Question: I'm trying to make a visualization of sets of colors and their complements. I want to use geom_tile to place them side by side. My issue is that some target colors have multiple complements, so I need to be able to split the complement tile evenly between the colors.
My test dataset is this:
'''
test_pair = data.frame(pair_number = c(1, 1, 2, 2, 3, 3, 3),
color = c('#5f75e6', '#e6d05f', '#5f75e6', '#5fb9e6', '#5f75e6', '#b9e65f', '#e68d5f'),
group = c('target', 'comp', 'target', 'comp', 'target', 'comp', 'comp'),
bin_width = c(1, 1, 1, 1, 1, 0.5, 0.5))
'''
And my plot code:
'''
ggplot(test_pair, aes(x = factor(group), y = factor(pair_number), width = bin_width)) +
geom_tile(aes(fill = color)) +
scale_fill_identity() +
scale_x_discrete('', expand = c(0, 0)) +
scale_y_discrete('', expand = c(0, 0)) +
theme_bw() +
theme(line = element_blank(),
panel.grid.major = element_blank(),
panel.grid.minor = element_blank(),
panel.border = element_blank(),
plot.background = element_rect(fill = '#c4a879'),
axis.ticks = element_blank(),
axis.text.y = element_text(size = 14),
axis.text.x = element_text(size = 14),
axis.title.y = element_text(color = hex))
'''
The plot does split one of the complement colors in half, but centers that tile and does not plot the second complement color. I want the plot to print the two complements side by side without having to specify break-points along x like in the <URL>. Anyone know how to do this?

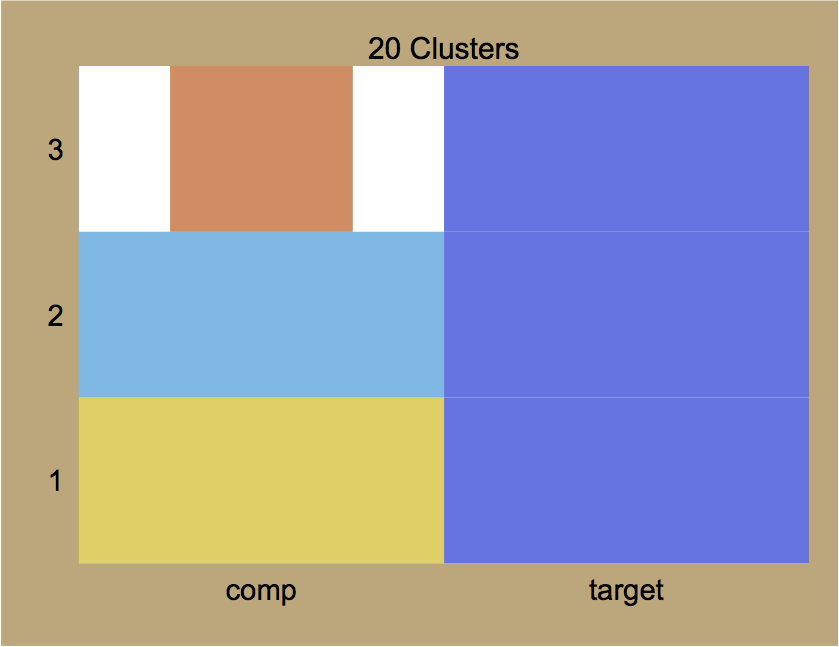
Answer: The two colours are there. It's just that the x and y coordinates and the widths for the two tiles (colours) are the same; and thus, the two tiles (colours) overlap exactly. To see that that is the case, adjust the width of the underlying colour; for instance, change the 'bin_width' line in your 'test_pair' data frame to: 'bin_width = c(1, 1, 1, 1, 1, 0.75, 0.5))', then run the ggplot command.
To fix your problem, offset the x-positions of the two tiles. One way to do this is to use a numeric scale on the x-axis, then add the appropriate breaks and labels in 'scale_x_continuous()'. But how to do the offsetting without specifying break points? I'm not sure.
'''
test_pair = data.frame(pair_number = c(1, 1, 2, 2, 3, 3, 3),
color = c('#5f75e6', '#e6d05f', '#5f75e6', '#5fb9e6', '#5f75e6', '#b9e65f', '#e68d5f'),
group = c(2, 1, 2, 1, 2, .75, 1.25),
bin_width = c(1, 1, 1, 1, 1, .5, .5))
ggplot(test_pair, aes(x = group, y = factor(pair_number), width = bin_width)) +
geom_tile(aes(fill = color)) +
scale_fill_identity() +
scale_x_continuous('', breaks = c(1,2), labels = c("comp", "target"), expand = c(0, 0)) +
scale_y_discrete('', expand = c(0, 0)) +
theme_bw()
'''